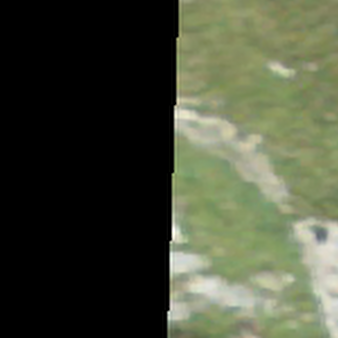
Label: other